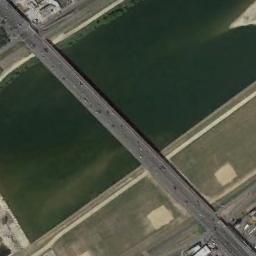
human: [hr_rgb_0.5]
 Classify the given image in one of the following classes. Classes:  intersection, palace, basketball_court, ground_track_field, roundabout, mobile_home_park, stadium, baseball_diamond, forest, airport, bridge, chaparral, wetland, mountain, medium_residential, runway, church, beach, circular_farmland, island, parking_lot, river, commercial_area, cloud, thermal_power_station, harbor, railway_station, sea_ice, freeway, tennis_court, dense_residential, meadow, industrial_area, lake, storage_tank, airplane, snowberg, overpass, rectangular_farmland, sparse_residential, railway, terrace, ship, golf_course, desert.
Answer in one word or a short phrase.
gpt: bridge